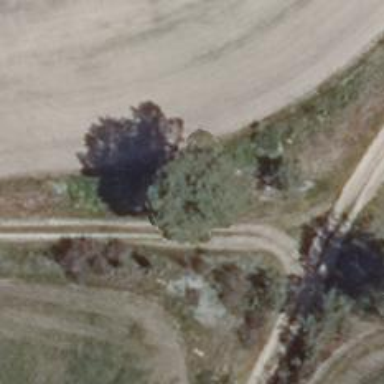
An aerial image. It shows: Beautiful tree in nature.